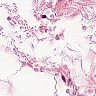
Metastatic tissue present: no